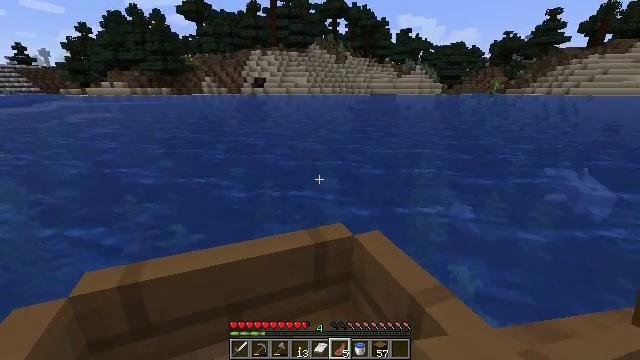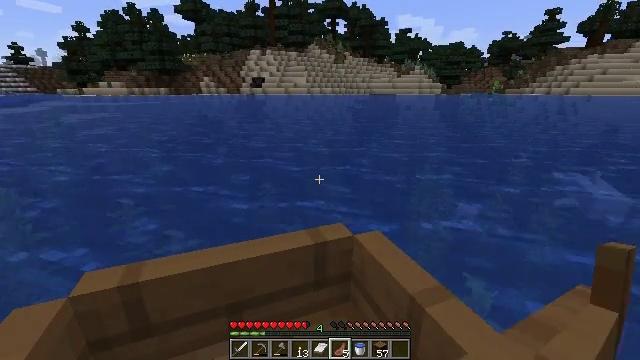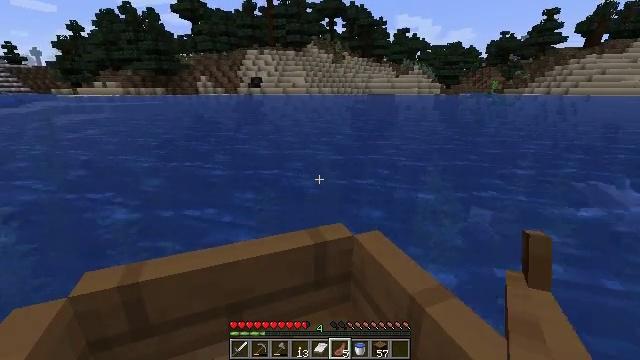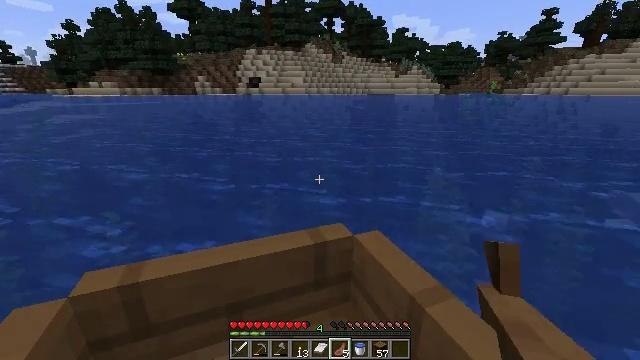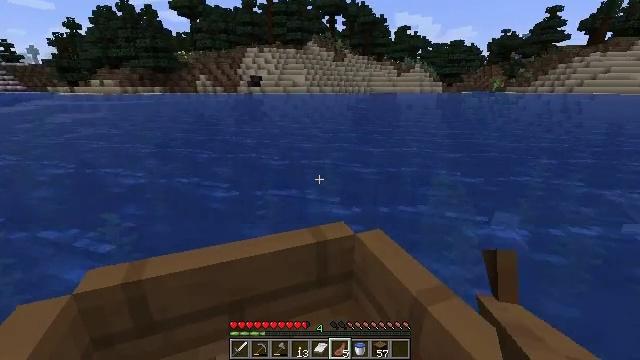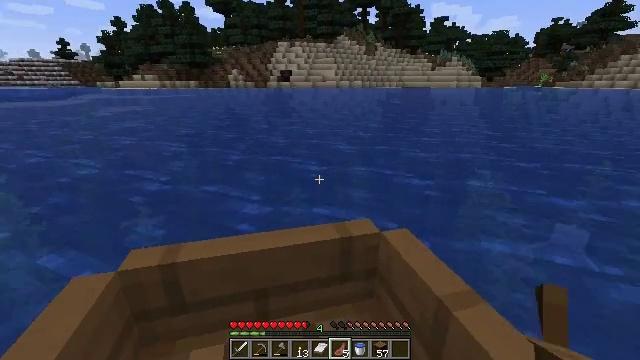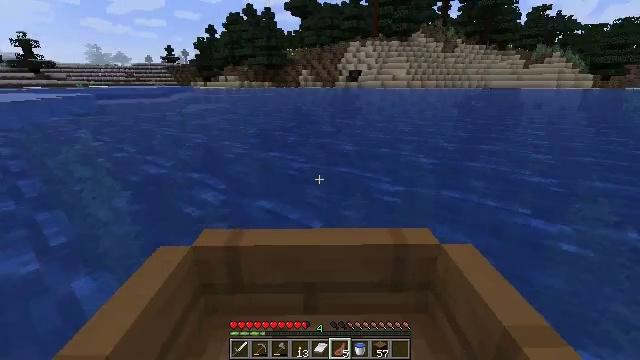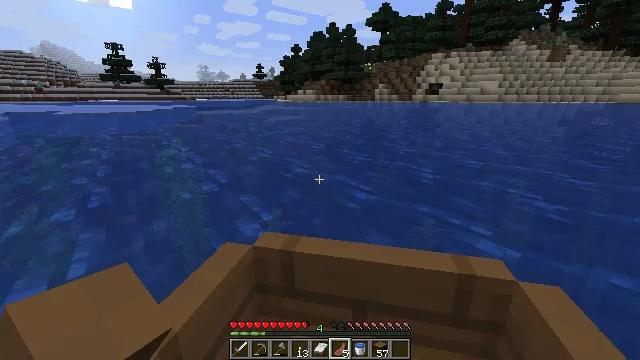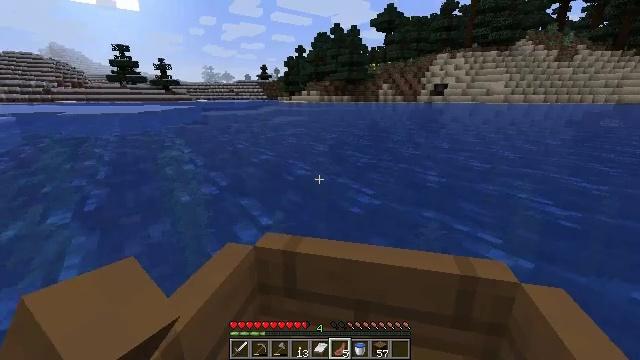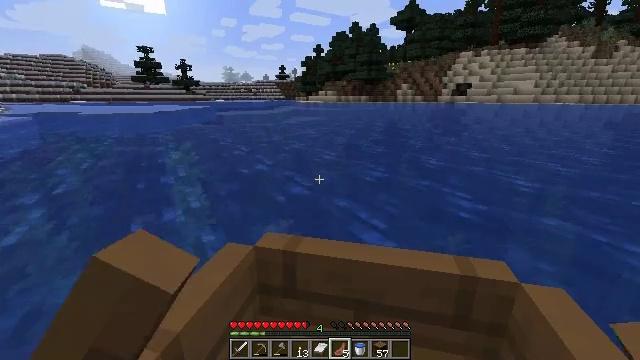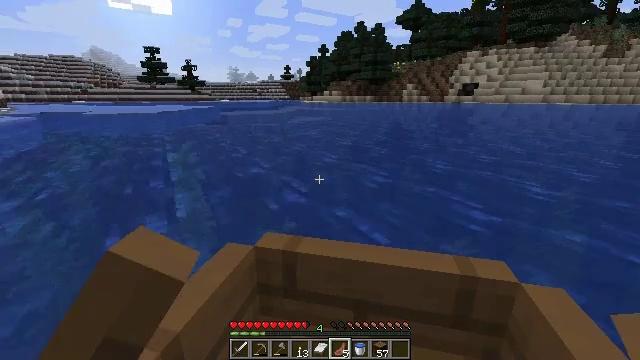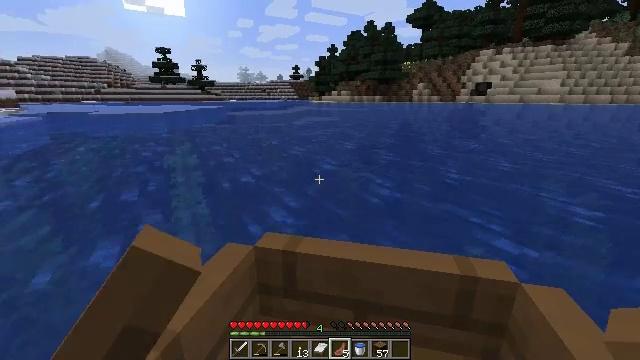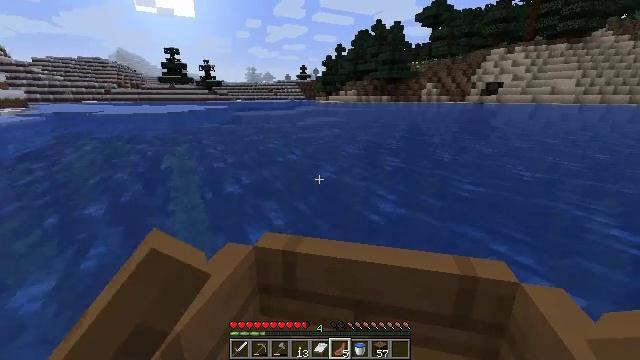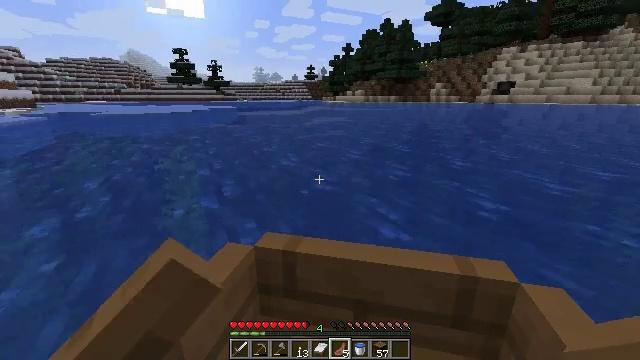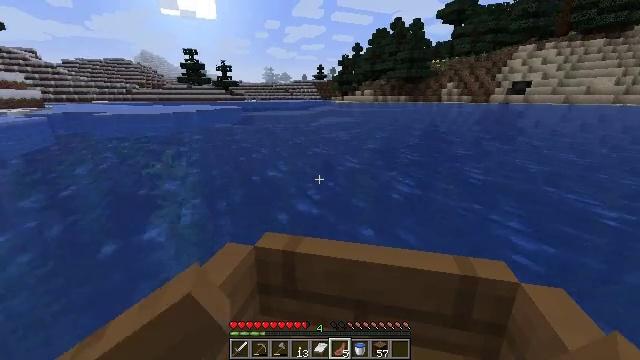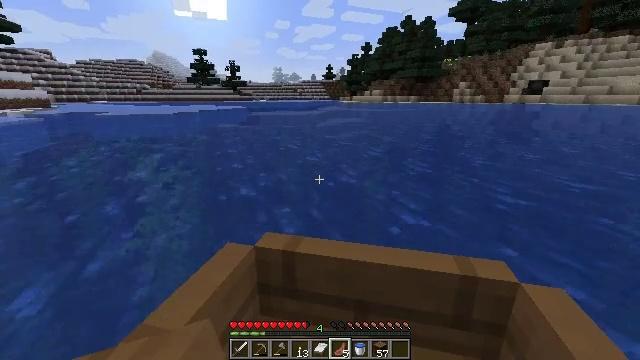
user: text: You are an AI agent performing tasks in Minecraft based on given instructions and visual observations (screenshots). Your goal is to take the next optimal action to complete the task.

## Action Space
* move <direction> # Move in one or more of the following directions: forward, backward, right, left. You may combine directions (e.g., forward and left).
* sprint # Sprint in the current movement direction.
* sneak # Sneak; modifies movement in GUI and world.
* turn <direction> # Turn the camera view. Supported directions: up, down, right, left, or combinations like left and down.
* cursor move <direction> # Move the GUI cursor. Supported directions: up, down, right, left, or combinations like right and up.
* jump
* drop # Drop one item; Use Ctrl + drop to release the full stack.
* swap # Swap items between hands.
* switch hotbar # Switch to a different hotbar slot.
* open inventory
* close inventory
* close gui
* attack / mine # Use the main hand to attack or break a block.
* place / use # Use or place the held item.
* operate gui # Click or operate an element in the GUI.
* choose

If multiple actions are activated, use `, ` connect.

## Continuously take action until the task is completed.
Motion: motion action
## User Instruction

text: Gather ice for building or crafting.
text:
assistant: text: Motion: move forward
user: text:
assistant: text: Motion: move forward
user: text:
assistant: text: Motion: move forward
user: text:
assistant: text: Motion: move forward
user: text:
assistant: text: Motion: move forward and move left, turn left and down
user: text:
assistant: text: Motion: move forward and move left, turn left
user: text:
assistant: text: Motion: move forward and move left, turn left and up
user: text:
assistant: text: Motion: move forward
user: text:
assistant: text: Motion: move forward
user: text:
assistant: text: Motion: move forward
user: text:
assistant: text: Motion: move forward
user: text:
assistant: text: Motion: move forward
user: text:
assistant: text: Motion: move forward
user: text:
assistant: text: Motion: move forward
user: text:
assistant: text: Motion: move forward
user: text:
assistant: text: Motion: move forward
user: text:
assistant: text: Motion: move forward
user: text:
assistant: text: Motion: move forward
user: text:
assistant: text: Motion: move forward and move left
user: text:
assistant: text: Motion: move forward and move left
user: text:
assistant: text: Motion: move forward and move left
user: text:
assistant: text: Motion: move forward and move left
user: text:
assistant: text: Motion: move forward
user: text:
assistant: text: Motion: move forward
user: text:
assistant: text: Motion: move forward
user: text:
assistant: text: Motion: move forward
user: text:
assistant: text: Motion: move forward
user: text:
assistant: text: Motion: move forward
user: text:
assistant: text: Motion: move forward
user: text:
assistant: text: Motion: move forward